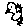
Label: bird